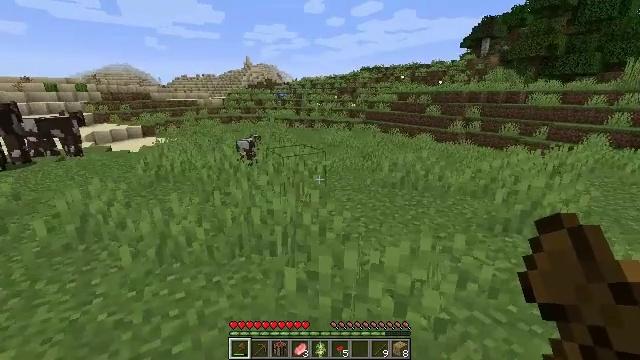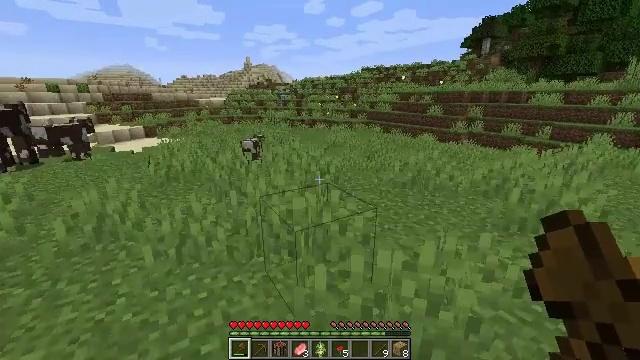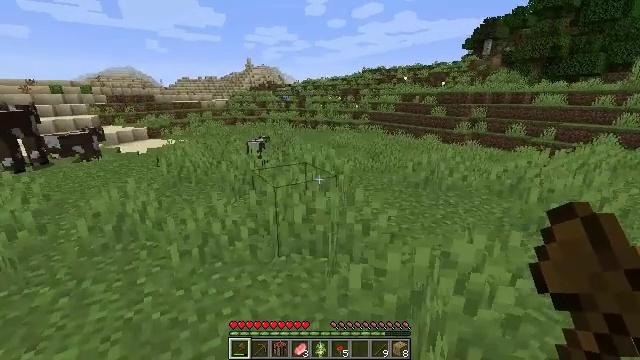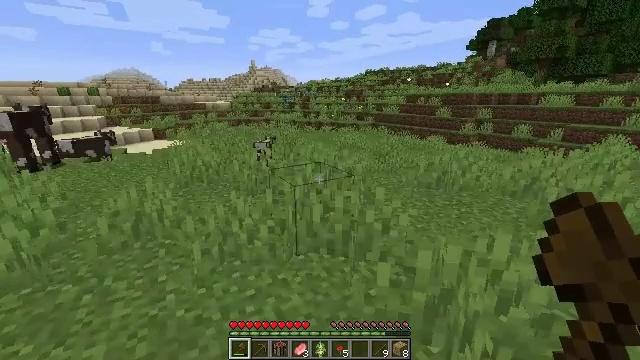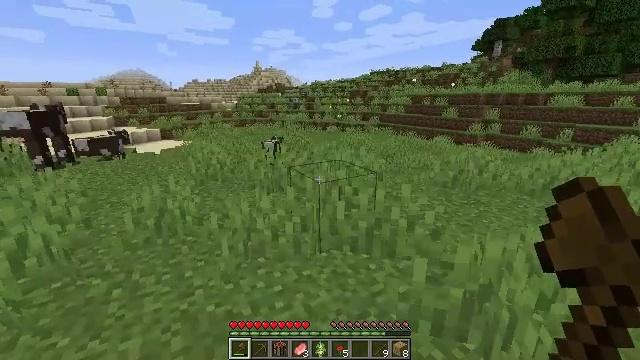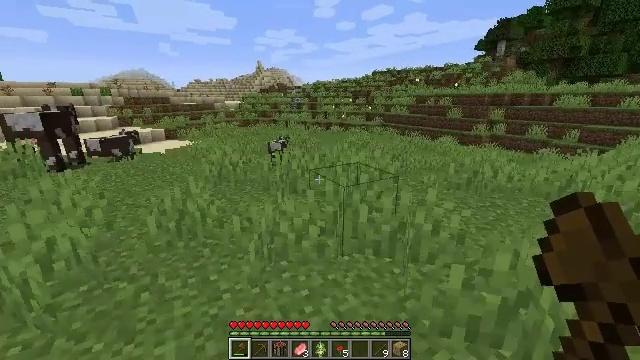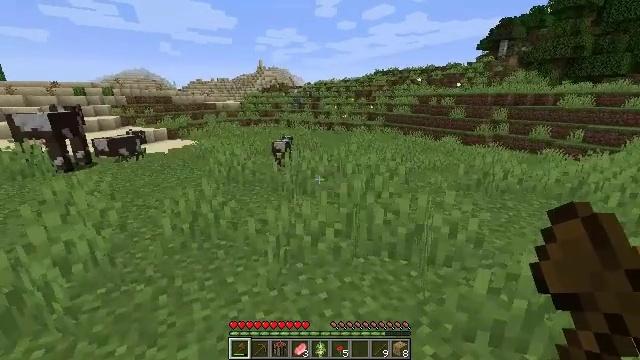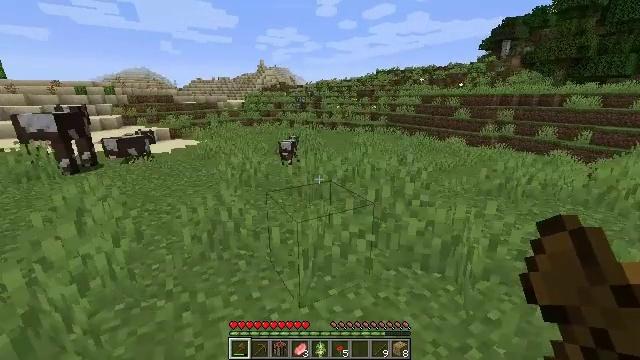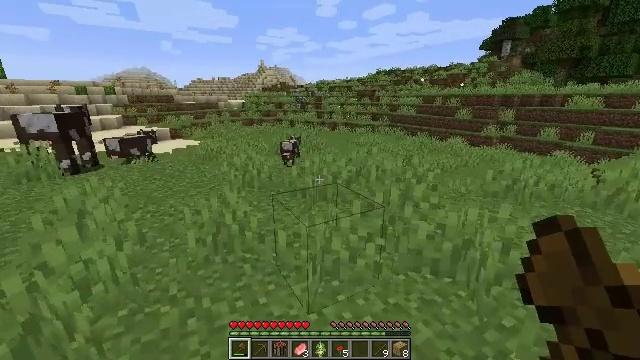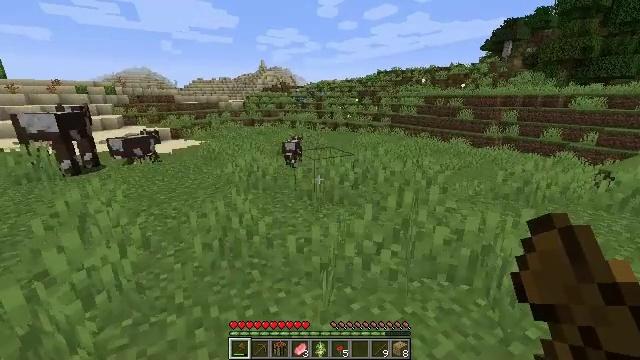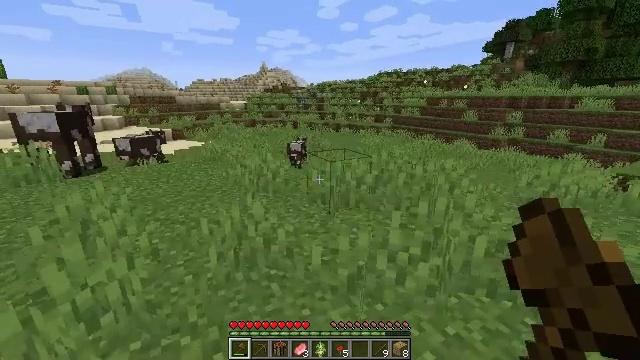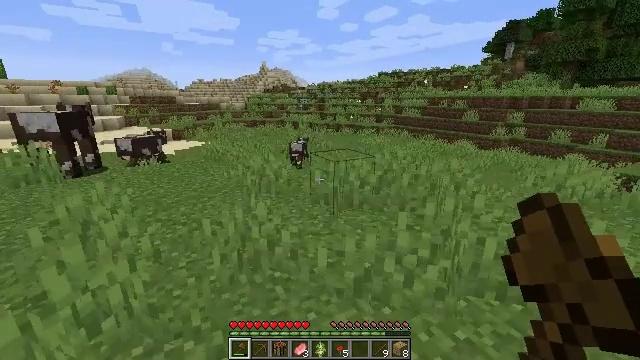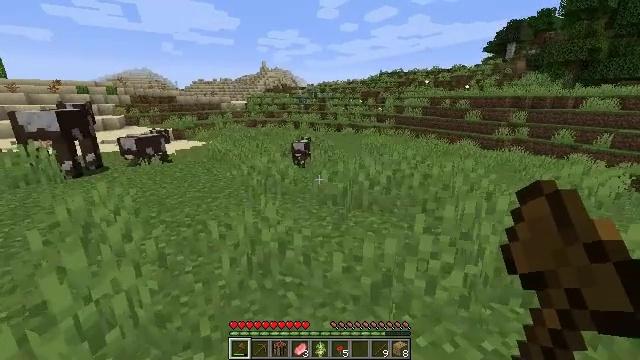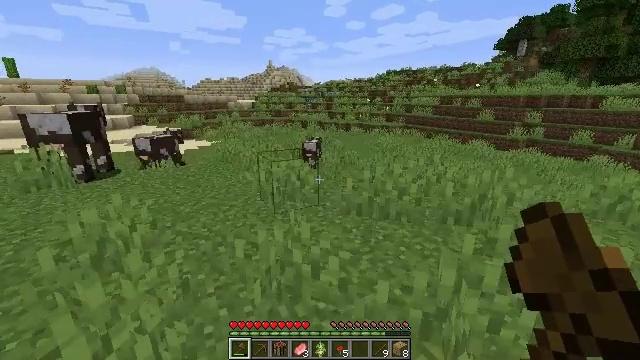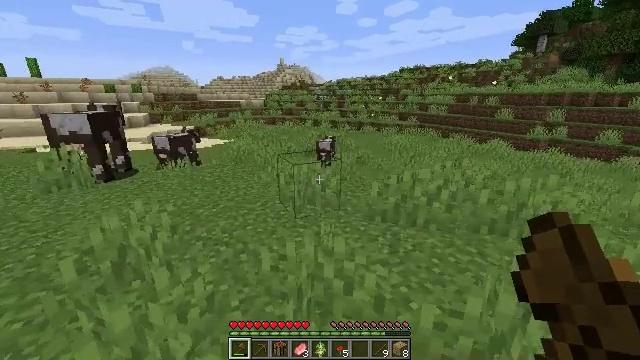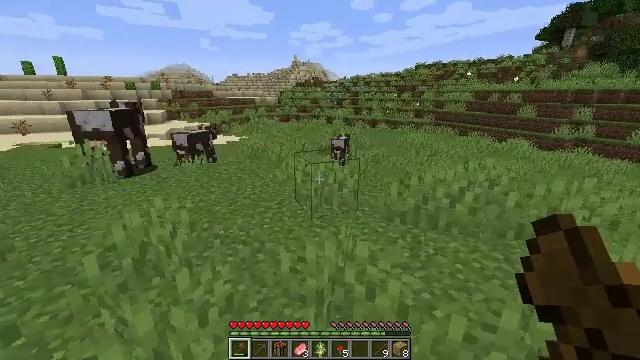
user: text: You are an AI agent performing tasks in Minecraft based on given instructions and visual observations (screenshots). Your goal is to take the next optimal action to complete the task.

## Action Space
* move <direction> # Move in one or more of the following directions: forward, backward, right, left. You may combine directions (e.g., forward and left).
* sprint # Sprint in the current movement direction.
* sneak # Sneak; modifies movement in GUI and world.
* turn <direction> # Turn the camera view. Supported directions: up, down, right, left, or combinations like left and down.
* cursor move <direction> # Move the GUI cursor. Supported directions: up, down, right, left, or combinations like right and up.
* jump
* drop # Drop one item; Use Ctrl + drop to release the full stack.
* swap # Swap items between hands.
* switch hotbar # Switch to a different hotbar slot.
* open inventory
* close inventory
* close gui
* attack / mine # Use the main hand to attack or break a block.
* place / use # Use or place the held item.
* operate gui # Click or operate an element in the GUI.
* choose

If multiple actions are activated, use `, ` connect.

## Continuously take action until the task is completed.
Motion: motion action
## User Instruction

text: Harvest a pumpkin from the field.
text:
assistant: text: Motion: move left
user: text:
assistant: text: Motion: move left
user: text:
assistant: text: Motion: move left
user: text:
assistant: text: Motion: move left
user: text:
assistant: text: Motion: move left
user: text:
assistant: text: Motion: move forward and move left
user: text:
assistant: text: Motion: move forward and move left
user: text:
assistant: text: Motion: move forward and move left
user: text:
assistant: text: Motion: move forward and move left
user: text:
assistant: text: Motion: move forward and move left
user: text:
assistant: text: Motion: move forward and move left
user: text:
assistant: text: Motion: move forward and move left
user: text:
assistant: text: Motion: move forward and move left, turn left
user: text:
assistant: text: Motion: move forward and move left, turn left
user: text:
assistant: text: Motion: move forward and move left, turn left
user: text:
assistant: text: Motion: move forward and move left, turn left
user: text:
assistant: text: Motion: move forward and move left, turn left
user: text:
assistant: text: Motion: move forward and move left, turn left
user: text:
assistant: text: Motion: move forward and move left, turn left
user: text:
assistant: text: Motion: move forward and move left, turn left
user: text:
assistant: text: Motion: move forward and move left, turn left
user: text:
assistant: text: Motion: move forward and move left, turn left
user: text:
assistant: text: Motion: move forward and move left, turn left
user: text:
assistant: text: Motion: move forward and move left, turn left
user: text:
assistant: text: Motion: move forward and move left
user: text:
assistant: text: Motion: move forward and move left, turn left
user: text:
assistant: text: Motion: move forward and move left, turn left
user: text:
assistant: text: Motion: move forward and move left, turn left
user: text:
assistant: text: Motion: move forward and move left, turn left
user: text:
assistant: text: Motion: move forward and move left, turn left